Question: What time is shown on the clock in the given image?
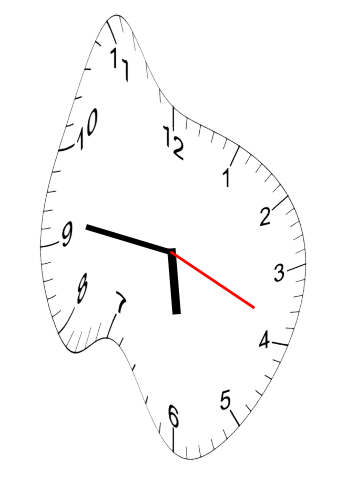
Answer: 05:46:19